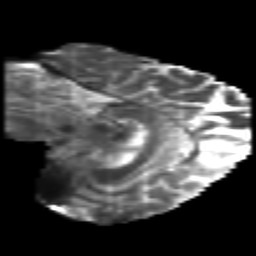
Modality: T2w
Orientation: sagittal
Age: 41
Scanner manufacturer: philips
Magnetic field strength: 3 T
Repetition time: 8.6 s
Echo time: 0.127 s